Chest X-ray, PA view. Patient: 31 years old, sex M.
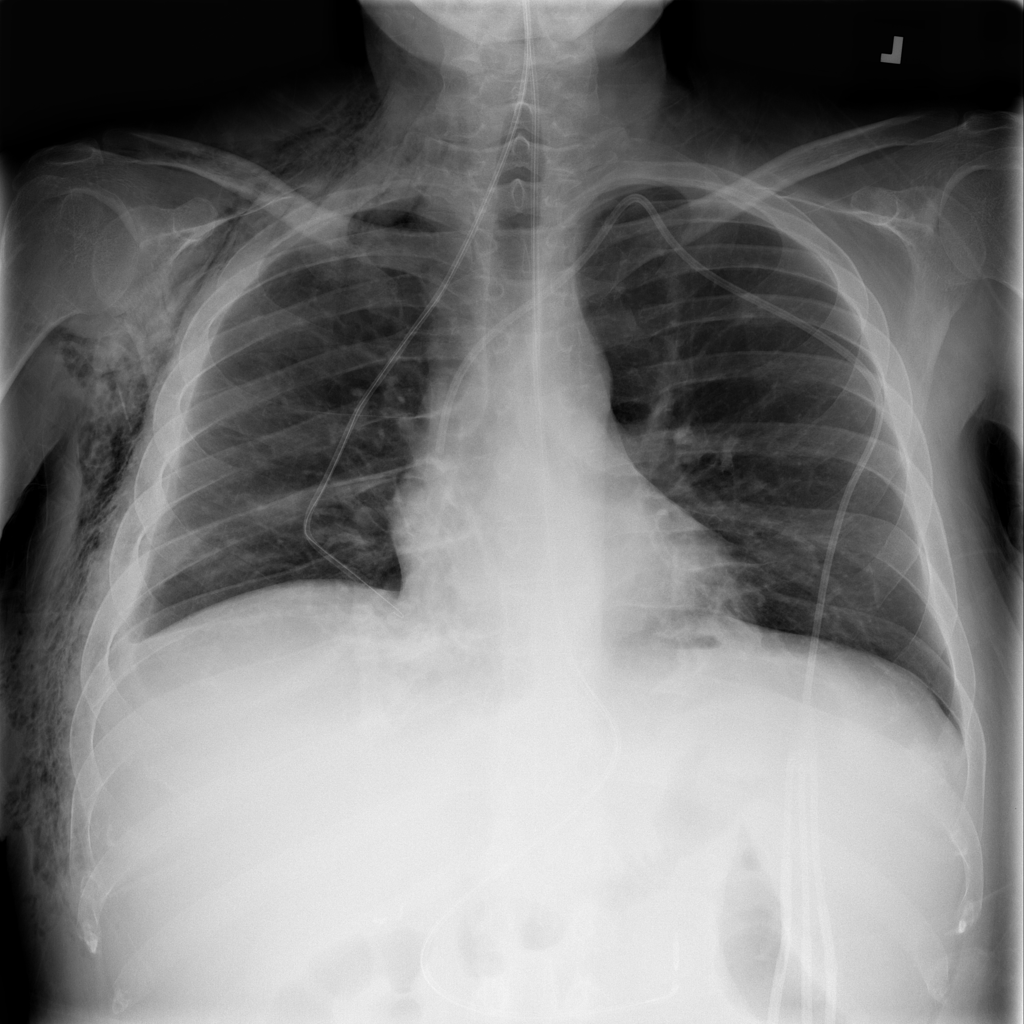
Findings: Emphysema